Field crop: maize
Growth stage: 2
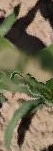
Species: maize